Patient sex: M
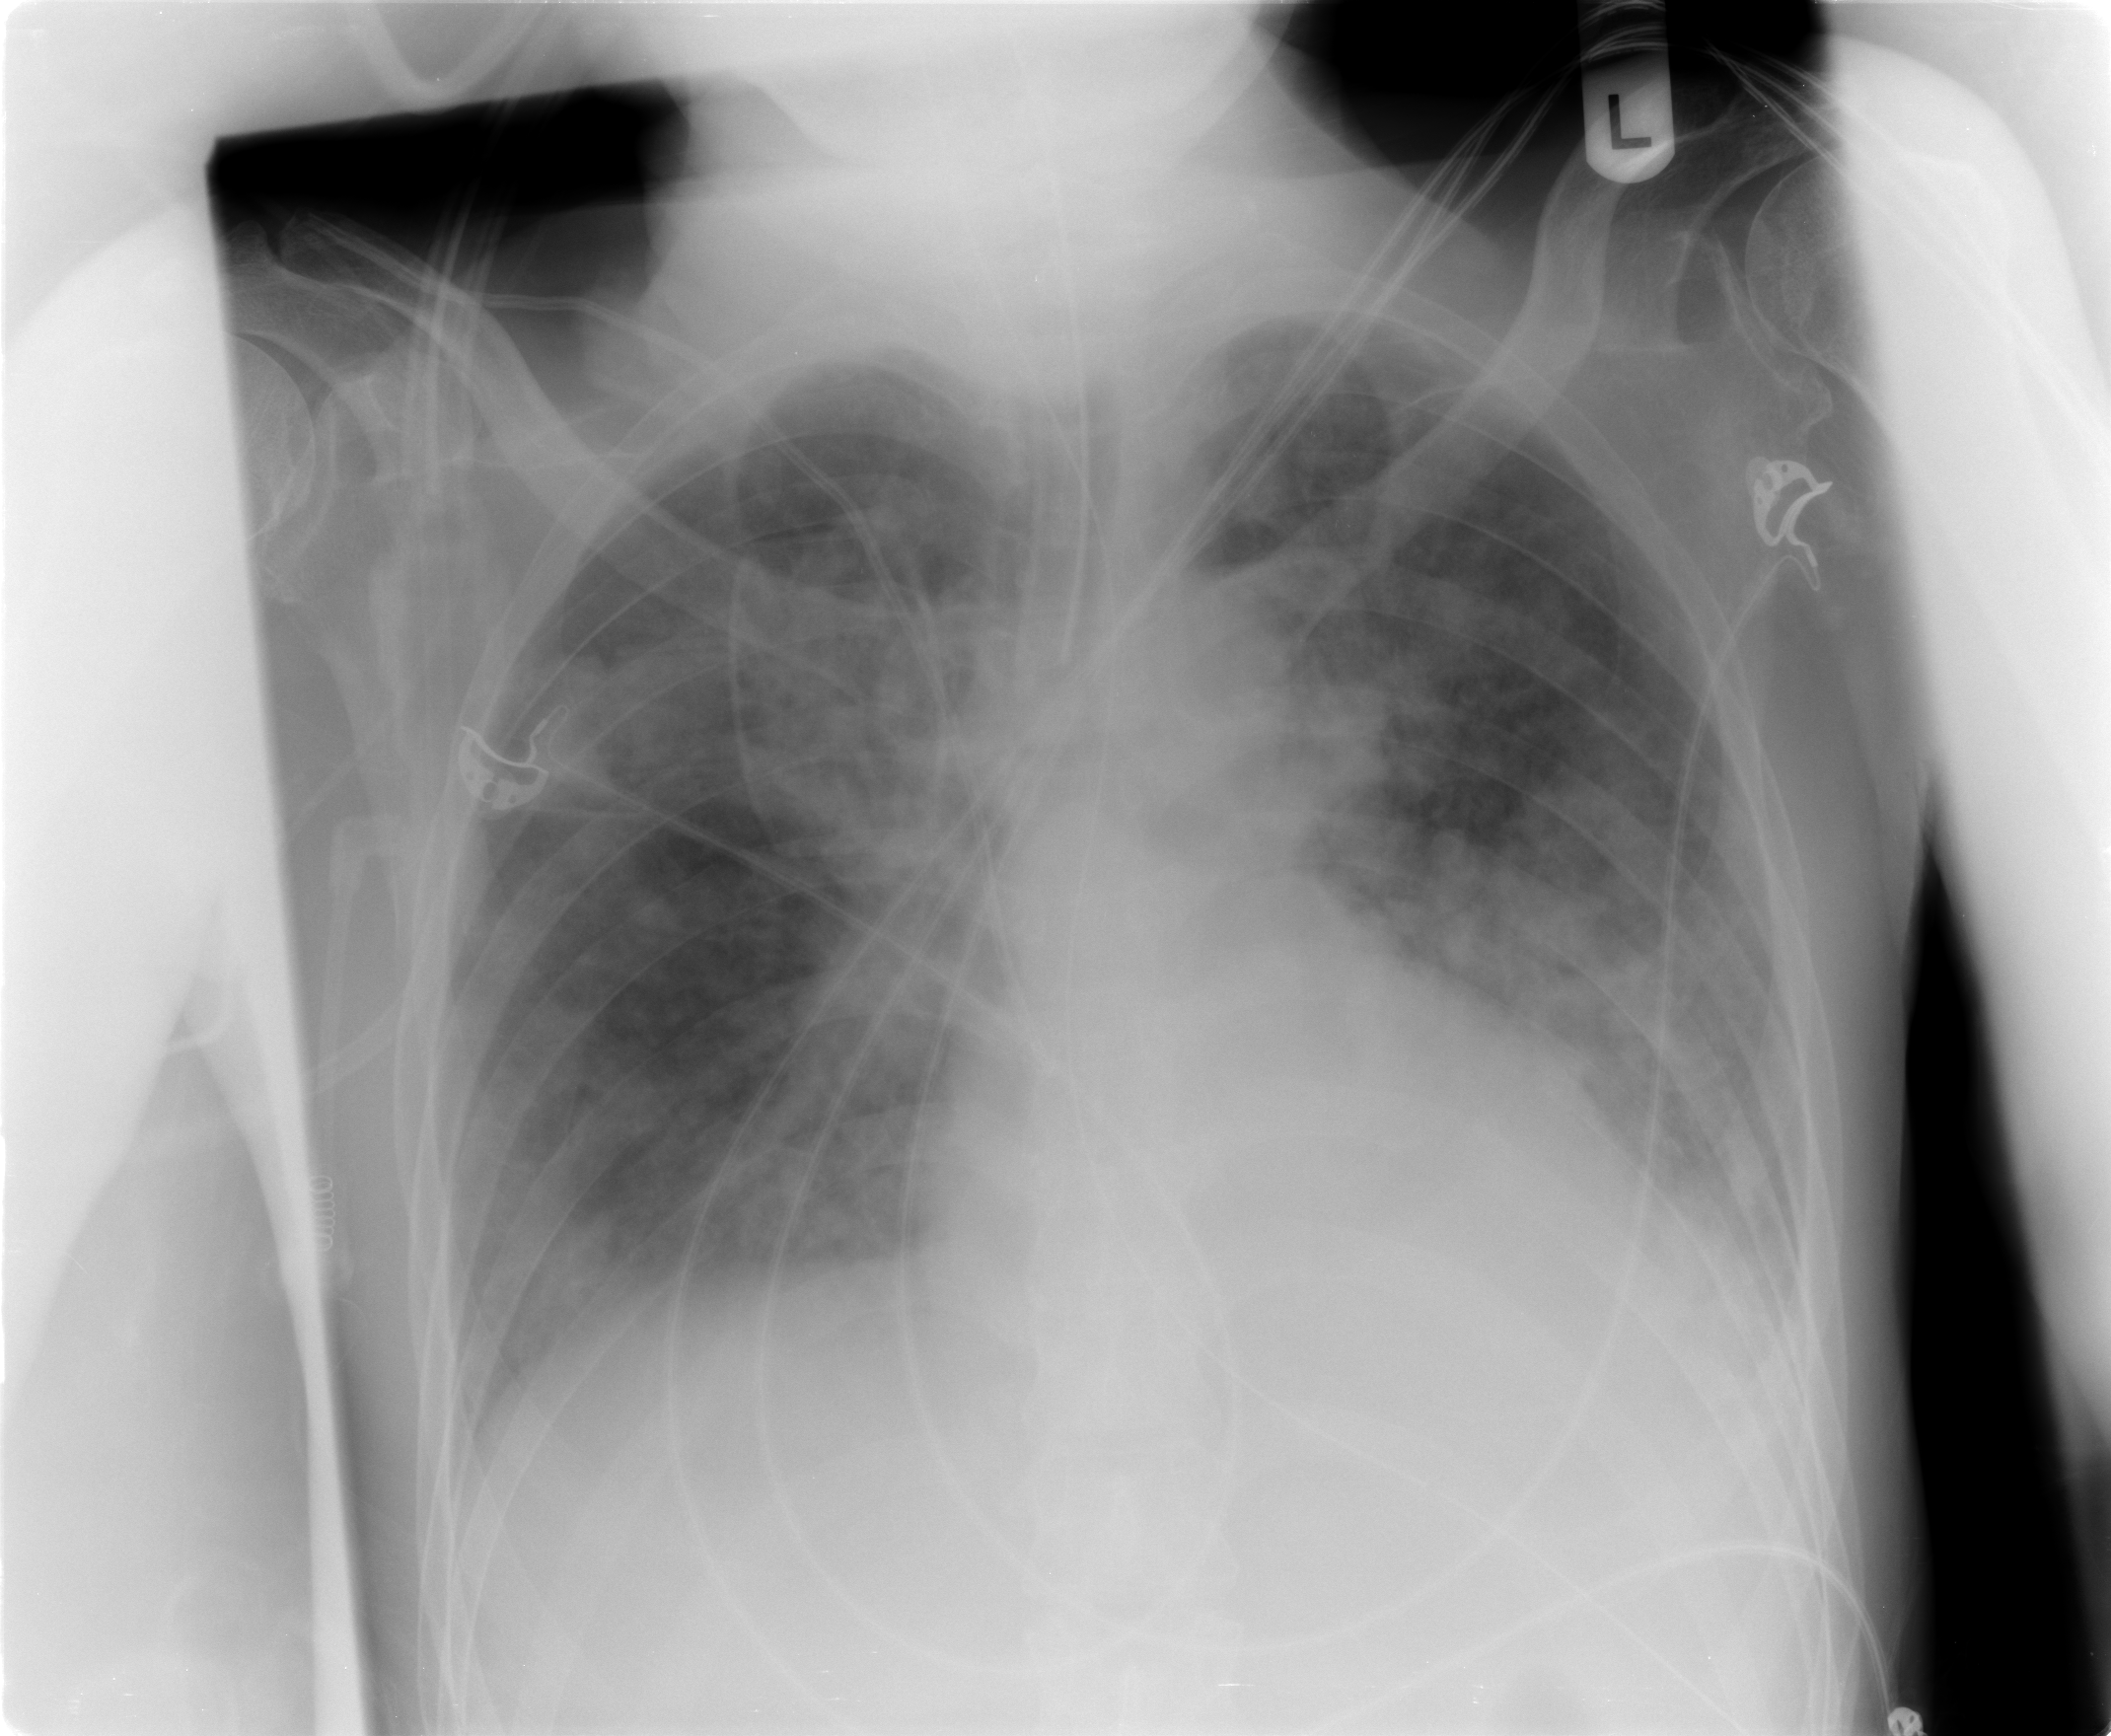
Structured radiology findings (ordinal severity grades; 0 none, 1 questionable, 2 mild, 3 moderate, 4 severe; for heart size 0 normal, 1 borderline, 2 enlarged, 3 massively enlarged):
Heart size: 0
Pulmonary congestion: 2
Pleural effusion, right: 0
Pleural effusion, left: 0
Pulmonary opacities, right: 3
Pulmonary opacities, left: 3
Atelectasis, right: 2
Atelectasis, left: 2